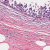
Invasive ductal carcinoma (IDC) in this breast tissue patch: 0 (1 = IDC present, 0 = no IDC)